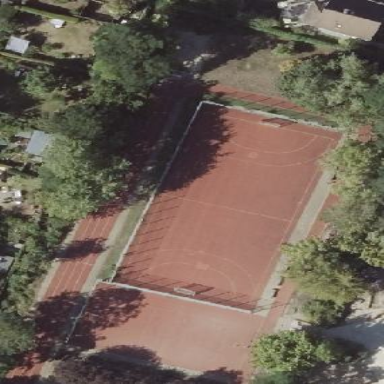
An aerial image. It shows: Handball pitch for leisure land.